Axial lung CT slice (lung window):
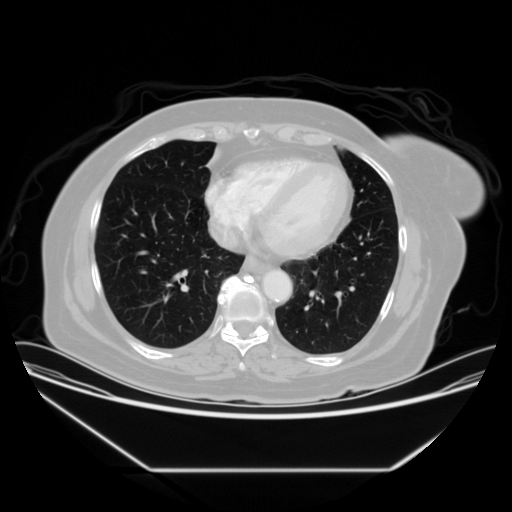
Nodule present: no